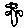
Label: flower